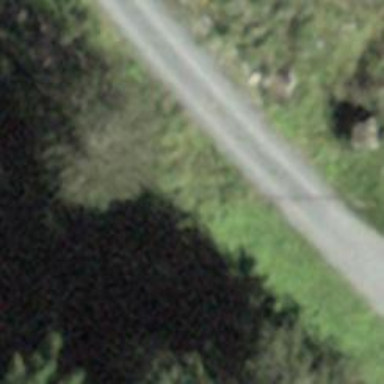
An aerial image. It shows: Track road with grade4 tracktype.